Current action and preconditions to check: trajectory_clear

Your task: For each precondition in the list above, predict whether it will hold at this action.

Consider the current scene as observed from the mobile robot's camera, and analyze the predicted future states of all dynamic agents (e.g., people, animals, vehicles, or any moving entities) within the NEXT SECOND.

IMPORTANT: Only answer "very likely" if you are absolutely certain—based on strong, clear evidence—that a dynamic agent will violate the precondition in the predicted future state. Do NOT answer "very likely" for unlikely, ambiguous, or low-probability risks.

Ask yourself for each precondition: Is there a high probability, with clear and convincing evidence, that the predicted future states of any dynamic agent will interfere with the predicted future state of the currently executing action within the NEXT SECOND, causing that precondition to fail?

Assess the risk level based on these predictions. Use "likely" or "very likely" if motions create a clear risk of interference.

Use "neutral" or "improbable" if agents are nearby but their predicted paths are clearly diverging or non-conflicting.

Failure Risk Categories: "very improbable", "improbable", "neutral", "likely", "very likely"

Answer Format: Output ONLY the probability_of_failure value from these categories: "very improbable", "improbable", "neutral", "likely", "very likely"

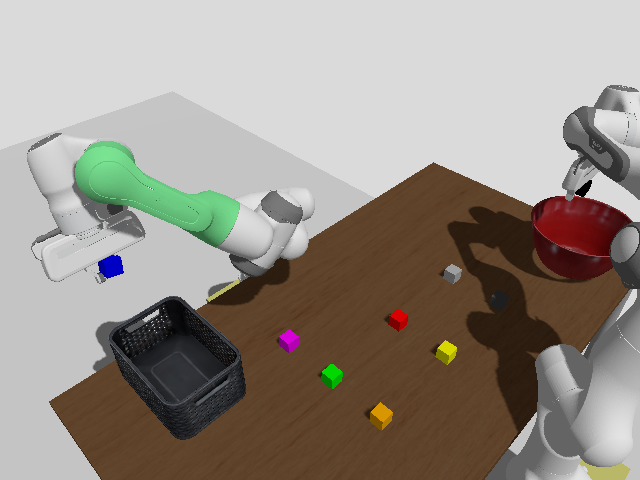

Answer: very improbable